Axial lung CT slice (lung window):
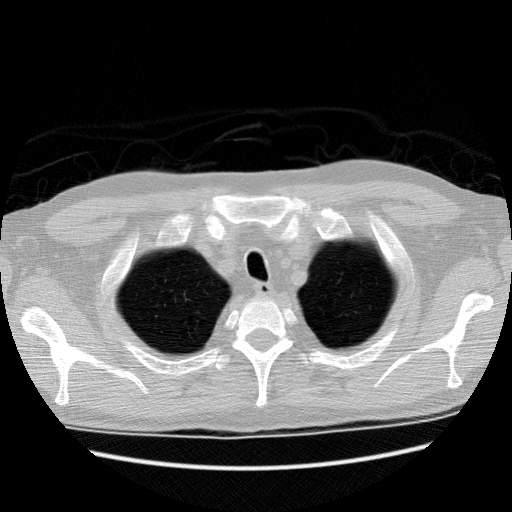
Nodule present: no